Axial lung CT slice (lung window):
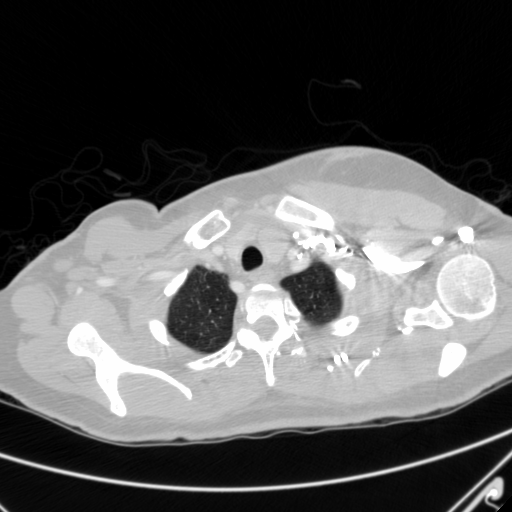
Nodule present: no